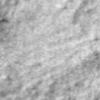
Label: no_change